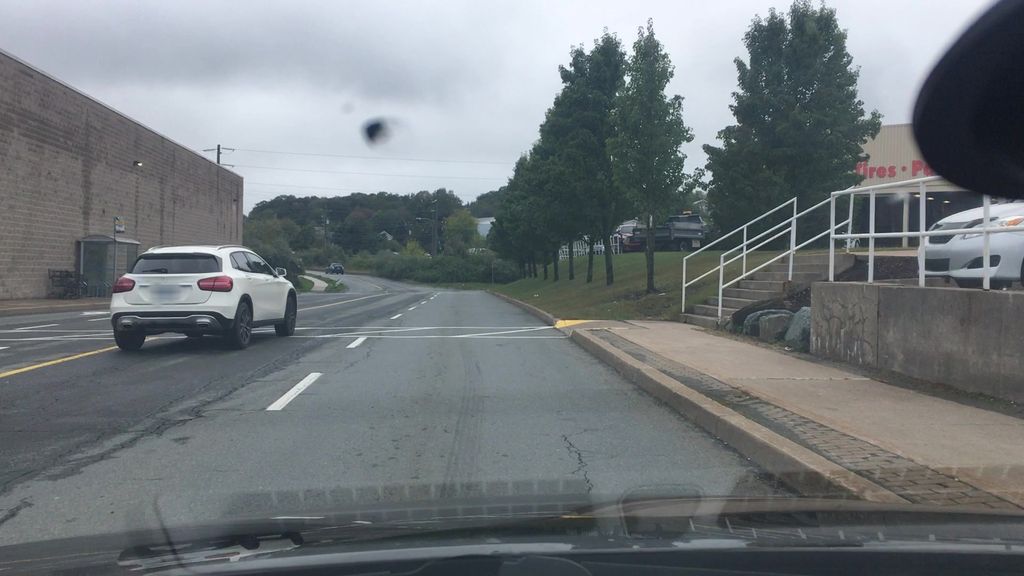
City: halifax